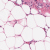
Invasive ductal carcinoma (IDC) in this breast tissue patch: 0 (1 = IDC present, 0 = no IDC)